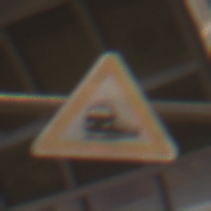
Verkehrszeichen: Bahnuebergang
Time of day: NotSpecified
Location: Indoor (Urban)
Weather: NotSpecified
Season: NotSpecified
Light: Artificial